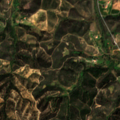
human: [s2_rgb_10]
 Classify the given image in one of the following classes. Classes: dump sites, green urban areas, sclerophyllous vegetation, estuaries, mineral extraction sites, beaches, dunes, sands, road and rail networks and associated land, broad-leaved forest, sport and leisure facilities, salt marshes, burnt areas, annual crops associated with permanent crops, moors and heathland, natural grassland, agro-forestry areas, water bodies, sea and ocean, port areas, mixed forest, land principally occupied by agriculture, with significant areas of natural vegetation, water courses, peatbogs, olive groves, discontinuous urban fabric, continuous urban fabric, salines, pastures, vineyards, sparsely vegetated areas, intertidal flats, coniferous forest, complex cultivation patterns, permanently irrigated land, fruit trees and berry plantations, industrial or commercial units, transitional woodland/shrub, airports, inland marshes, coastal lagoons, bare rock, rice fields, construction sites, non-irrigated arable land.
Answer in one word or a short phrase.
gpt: land principally occupied by agriculture, with significant areas of natural vegetation, broad-leaved forest, sclerophyllous vegetation, transitional woodland/shrub